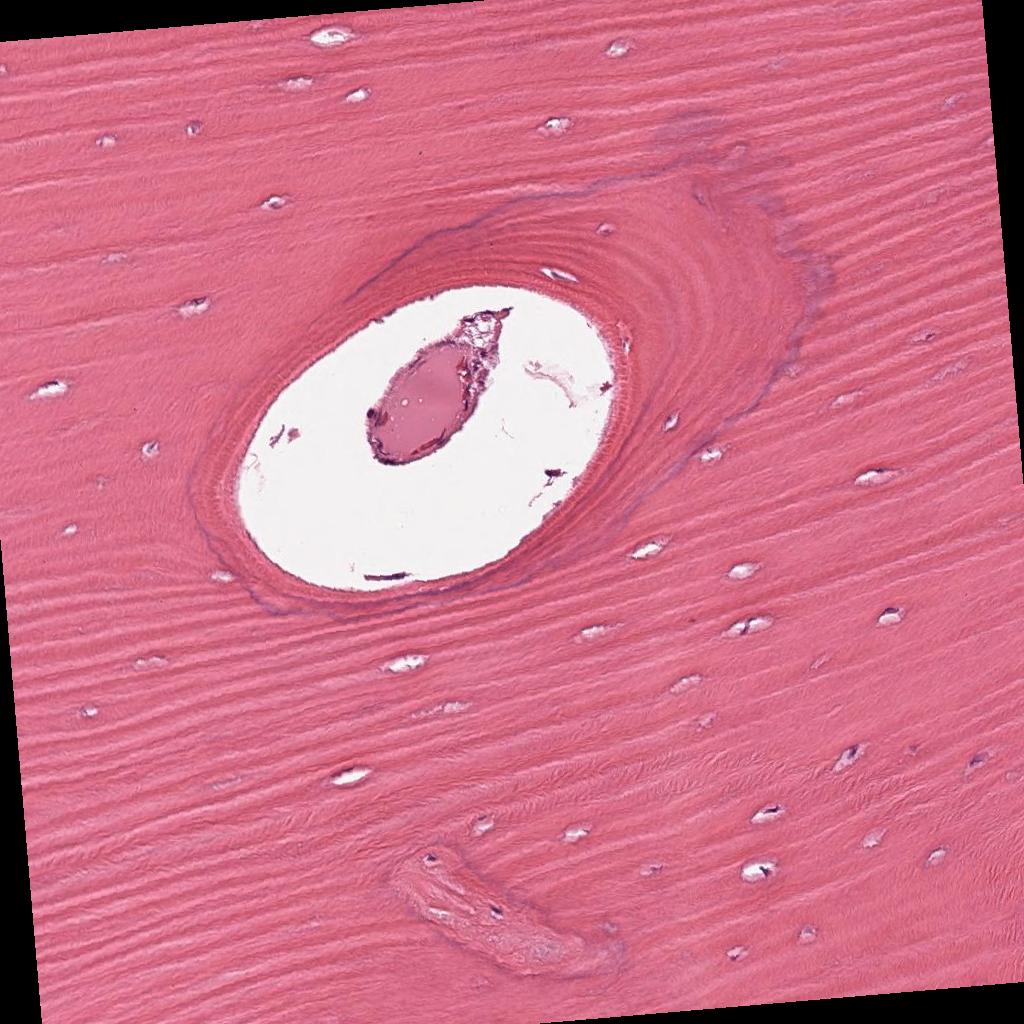
Label: Non-Tumor